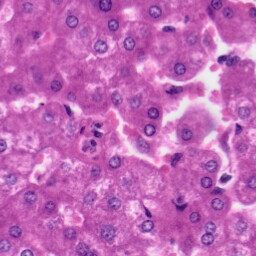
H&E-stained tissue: Liver